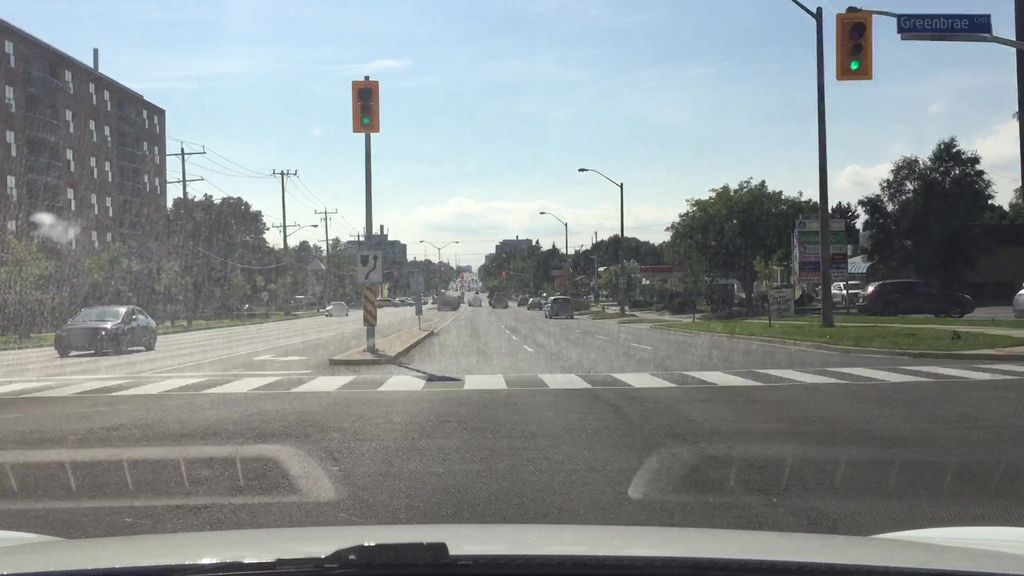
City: toronto